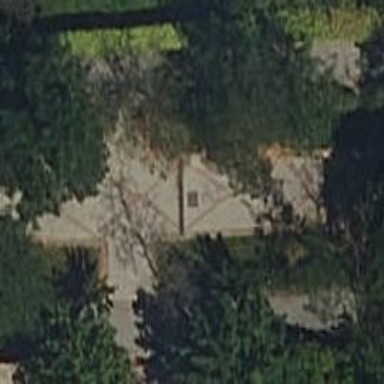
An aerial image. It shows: Footway made of paving stones.